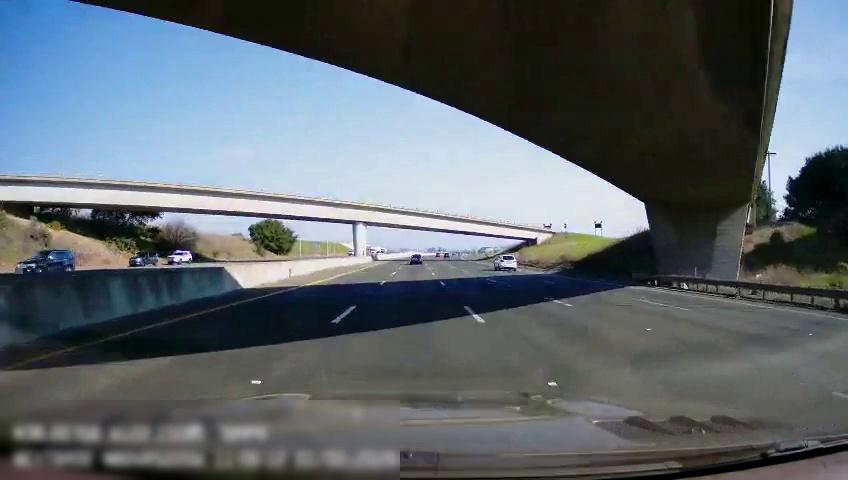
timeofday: Day
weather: Sunny
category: Drivable Space
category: Vehicles | Car
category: Vehicles | SUV
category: Drivable Space
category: Vehicles | SUV
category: Vehicles | Truck
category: Vehicles | SUV
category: Lanes | Current Lane
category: Lanes | Alternate Lane
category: Lanes | Current Lane
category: Lanes | Alternate Lane
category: Lanes | Alternate Lane
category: Lanes | Alternate Lane